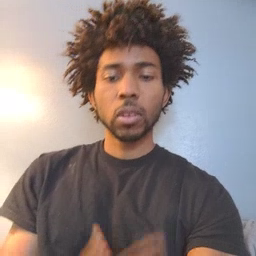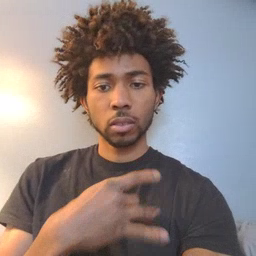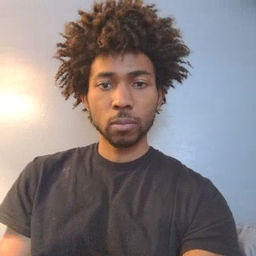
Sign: like